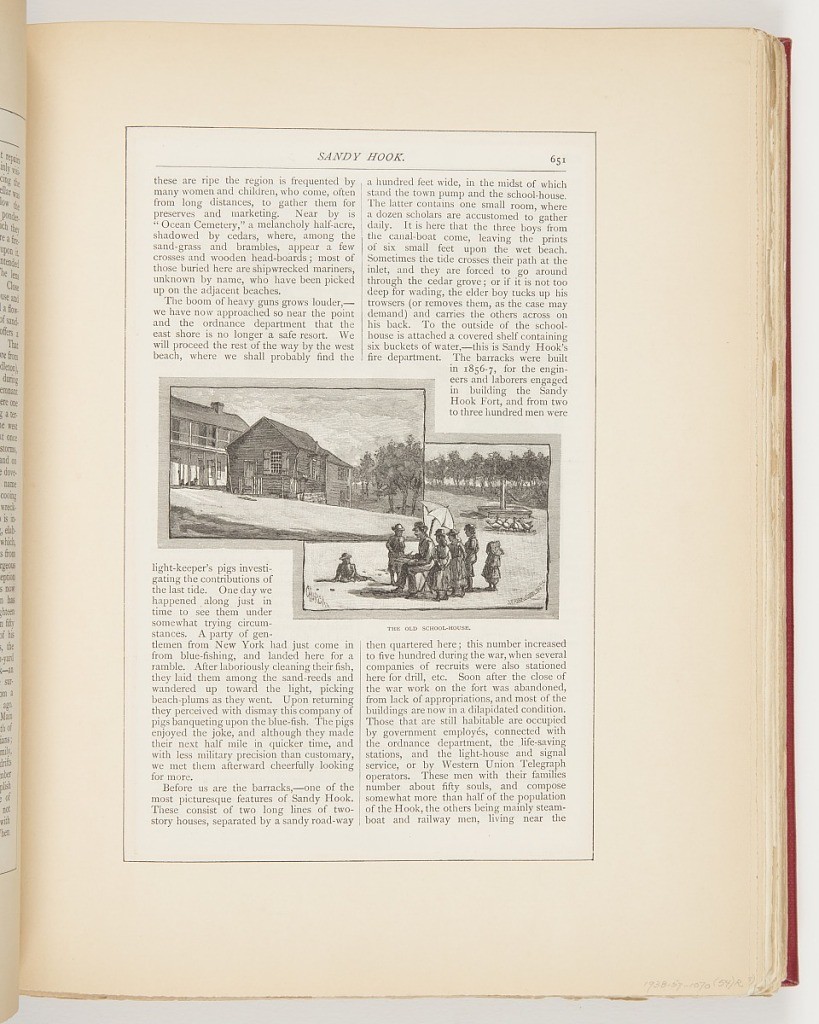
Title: The Old School-House, Illustration for Scribner's Monthly (XVIII, No. 5, September 1879, p. 651)
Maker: Frederick Stuart Church, American, 1842–1924
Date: September 1879
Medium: Printed in black ink on paper
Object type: Ephemera
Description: Article clipping from Scribner's Monthly on the history on Sandy Hook. Illustration of a school house and a man drawing surrounded by children.